Interaction volume radius: 5 \u00c5
Interaction volume height: 15 \u00c5
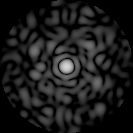
Disorder parameter: 0.8189